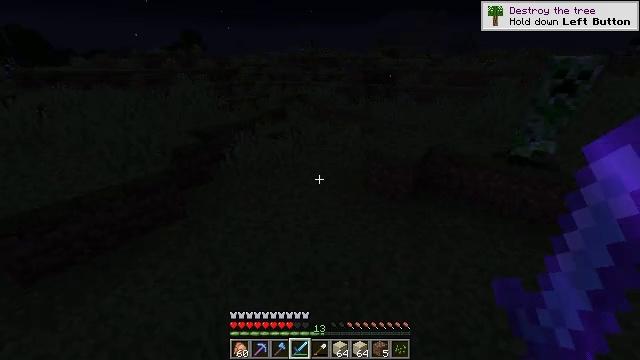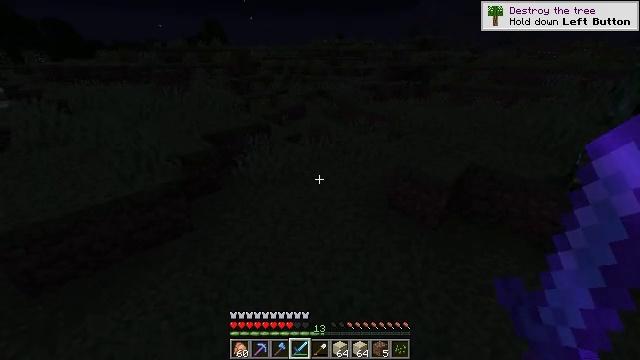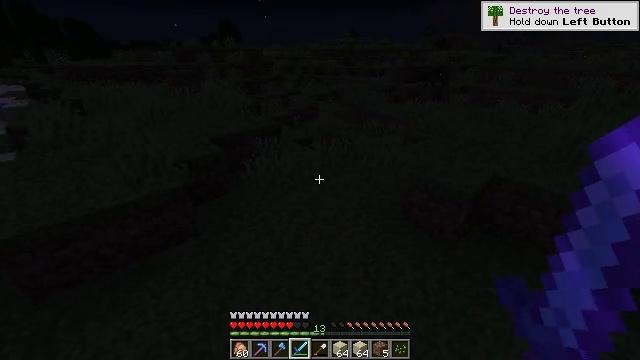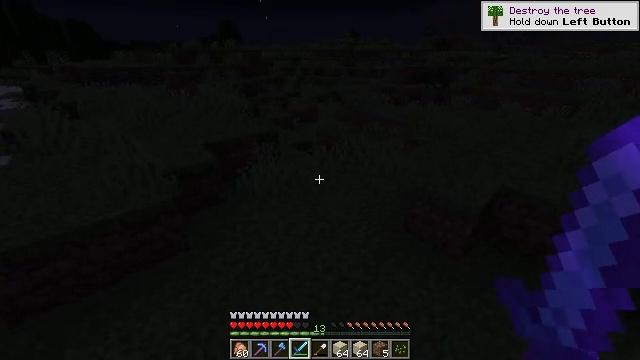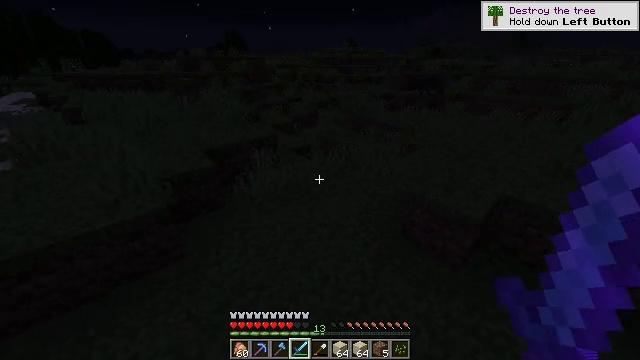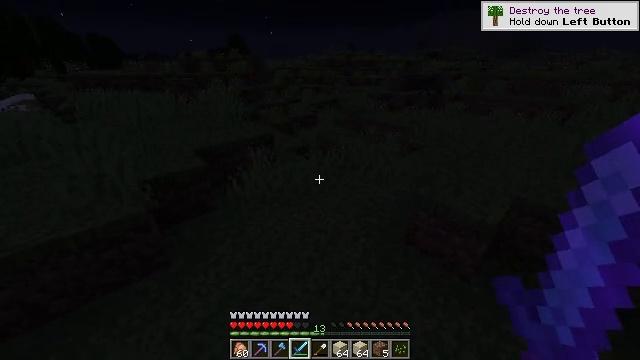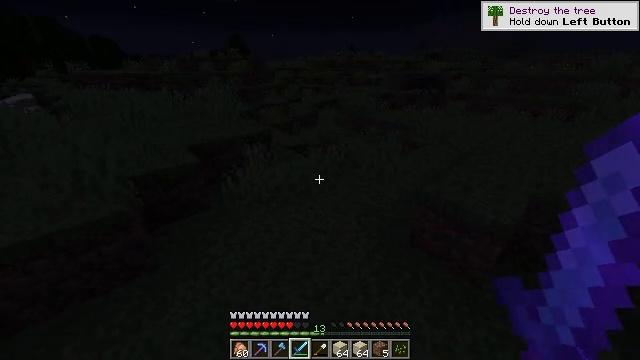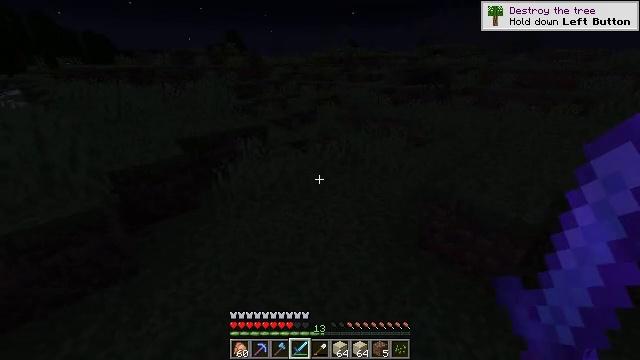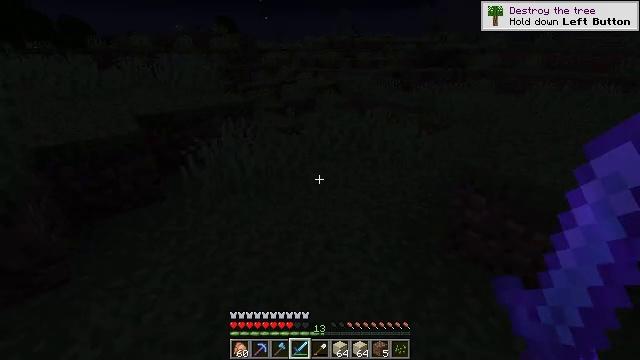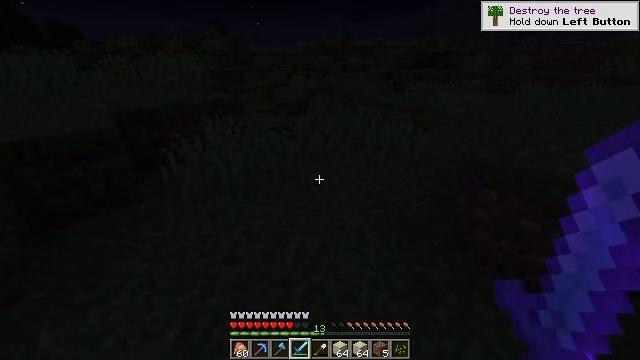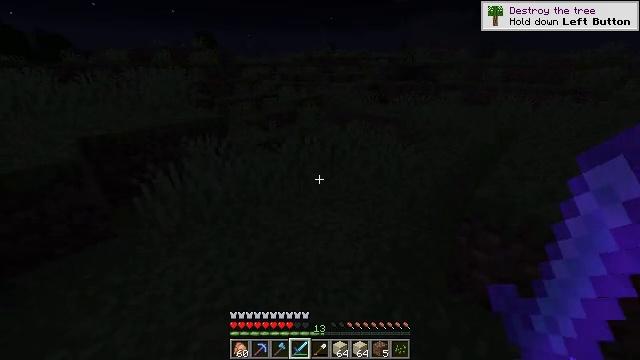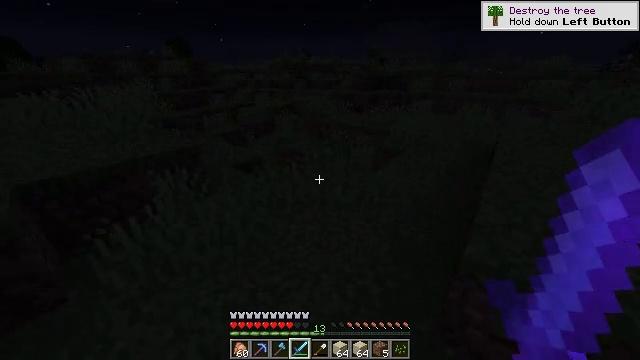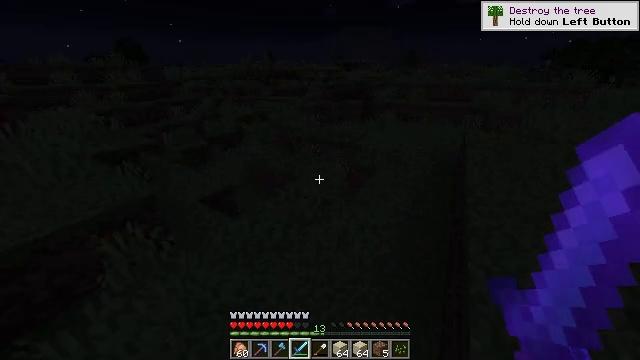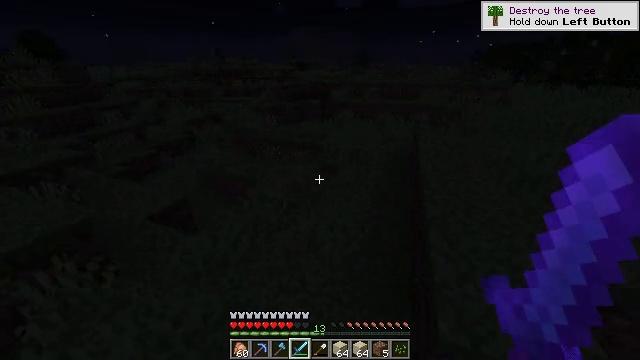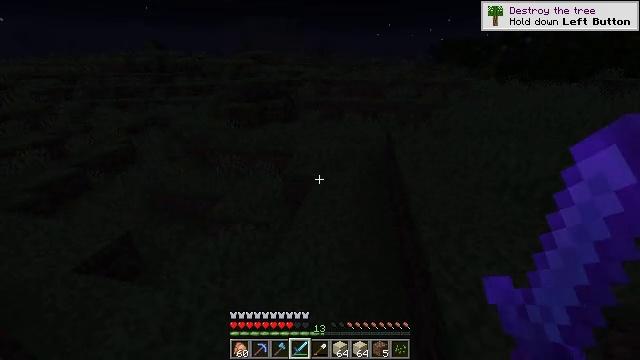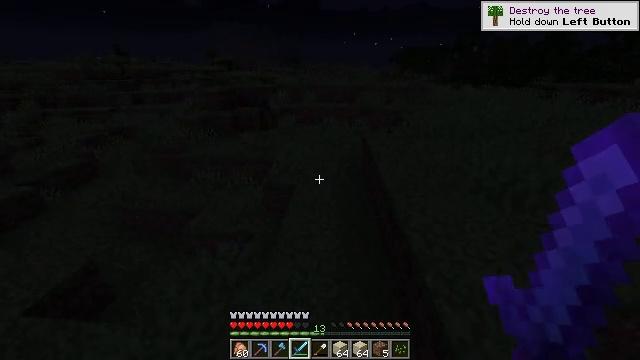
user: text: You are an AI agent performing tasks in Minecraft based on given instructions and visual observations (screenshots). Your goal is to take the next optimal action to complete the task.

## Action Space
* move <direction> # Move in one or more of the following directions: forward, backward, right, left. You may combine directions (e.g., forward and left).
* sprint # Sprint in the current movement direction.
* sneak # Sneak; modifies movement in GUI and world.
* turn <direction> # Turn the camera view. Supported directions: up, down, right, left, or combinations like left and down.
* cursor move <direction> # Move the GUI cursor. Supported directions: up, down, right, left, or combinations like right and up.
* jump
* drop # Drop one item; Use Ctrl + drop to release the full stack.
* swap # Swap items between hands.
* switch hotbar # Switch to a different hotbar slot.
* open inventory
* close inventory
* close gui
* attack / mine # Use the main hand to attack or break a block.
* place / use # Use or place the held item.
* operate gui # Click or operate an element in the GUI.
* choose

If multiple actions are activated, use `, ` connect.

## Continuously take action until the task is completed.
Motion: motion action
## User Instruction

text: Trim the tree by mining oak leaves.
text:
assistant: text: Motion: move forward, turn left, jump
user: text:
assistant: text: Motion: move forward, turn left, jump
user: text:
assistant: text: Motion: move forward, jump
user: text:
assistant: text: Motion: move forward, jump
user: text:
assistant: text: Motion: move forward, jump
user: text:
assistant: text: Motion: move forward, jump
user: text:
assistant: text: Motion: move forward, jump
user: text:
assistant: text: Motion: move forward, jump
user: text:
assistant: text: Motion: move forward, turn right, jump
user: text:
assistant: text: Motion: move forward, sprint, turn right, jump
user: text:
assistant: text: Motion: move forward, sprint, turn right, jump
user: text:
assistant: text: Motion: move forward, sprint, turn right, jump
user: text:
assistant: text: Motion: move forward, sprint, turn right, jump
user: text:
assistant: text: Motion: move forward, turn right, jump
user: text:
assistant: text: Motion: move forward, turn right, jump
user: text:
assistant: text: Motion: move forward, turn right, jump
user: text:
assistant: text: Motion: move forward, turn right, jump
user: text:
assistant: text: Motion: move forward, turn right, jump
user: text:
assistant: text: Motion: move forward, jump
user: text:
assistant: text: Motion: move forward, sprint, jump
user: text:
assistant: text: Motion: move forward, sprint, jump
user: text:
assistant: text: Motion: move forward, sprint, jump
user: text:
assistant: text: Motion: move forward, sprint, jump
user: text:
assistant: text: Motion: move forward, jump
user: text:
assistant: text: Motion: move forward, jump
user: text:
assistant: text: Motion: move forward, jump
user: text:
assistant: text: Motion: move forward, jump
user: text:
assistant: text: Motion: move forward, jump
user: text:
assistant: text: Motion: move forward, jump
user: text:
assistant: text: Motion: move forward, jump